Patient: sex F, age 63
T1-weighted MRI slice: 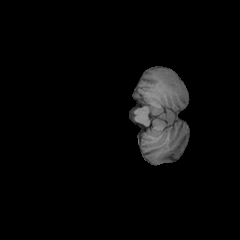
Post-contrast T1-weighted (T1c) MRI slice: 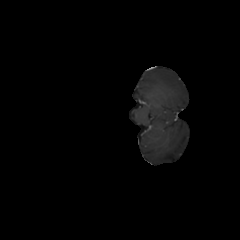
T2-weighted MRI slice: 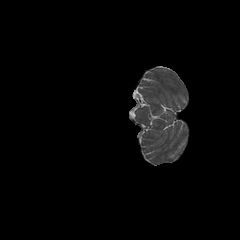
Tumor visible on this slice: no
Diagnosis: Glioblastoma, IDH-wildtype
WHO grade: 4